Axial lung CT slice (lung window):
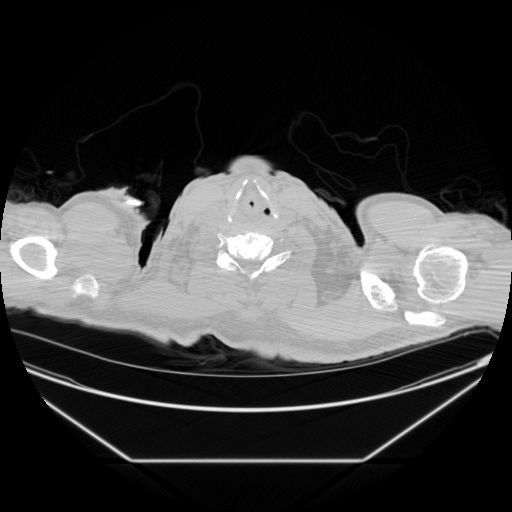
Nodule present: no